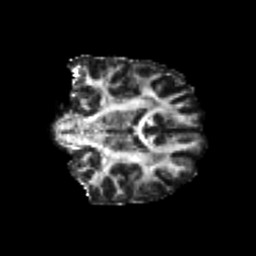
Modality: FA
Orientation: coronal
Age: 22
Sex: male
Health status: healthy
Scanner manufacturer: philips
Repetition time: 7.394 s
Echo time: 0.08599 s